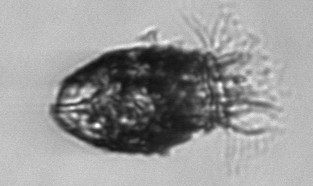
Label: Stenosemella_pacifica